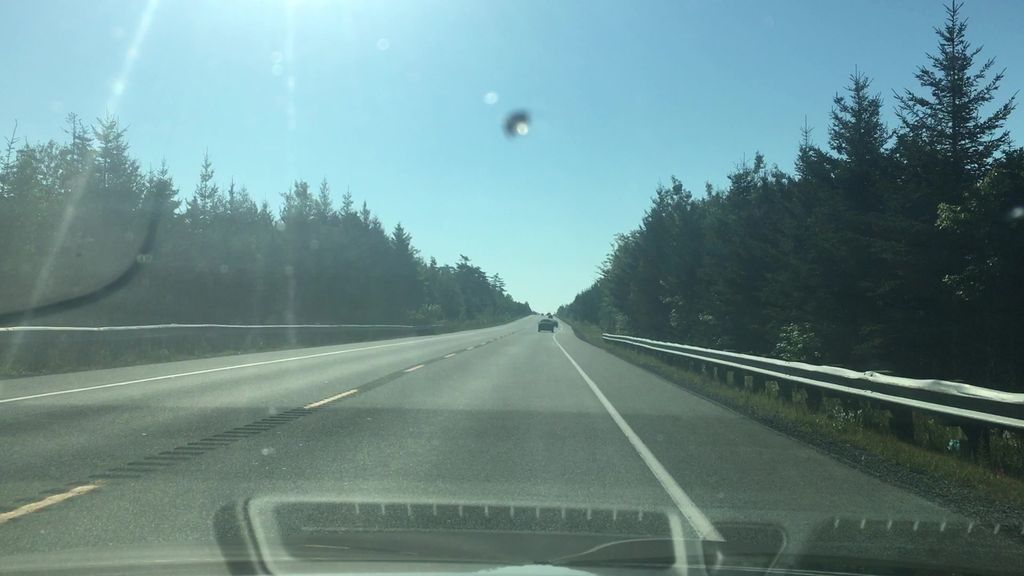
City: halifax